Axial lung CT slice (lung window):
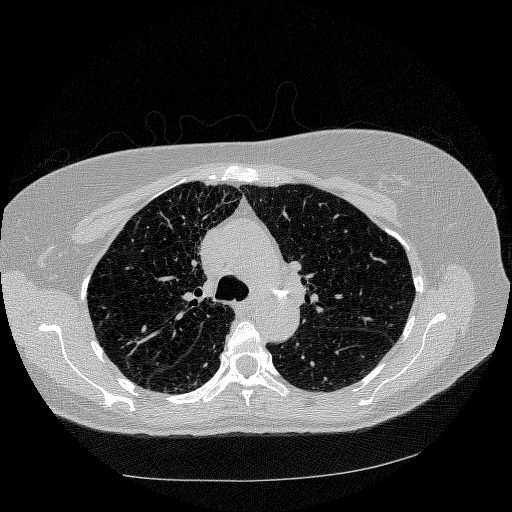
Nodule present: no